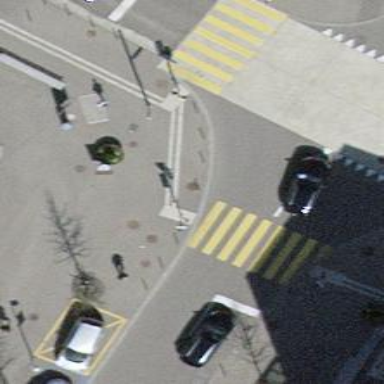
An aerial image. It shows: Crossing with zebra markings controlled by traffic signals.